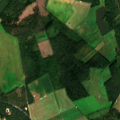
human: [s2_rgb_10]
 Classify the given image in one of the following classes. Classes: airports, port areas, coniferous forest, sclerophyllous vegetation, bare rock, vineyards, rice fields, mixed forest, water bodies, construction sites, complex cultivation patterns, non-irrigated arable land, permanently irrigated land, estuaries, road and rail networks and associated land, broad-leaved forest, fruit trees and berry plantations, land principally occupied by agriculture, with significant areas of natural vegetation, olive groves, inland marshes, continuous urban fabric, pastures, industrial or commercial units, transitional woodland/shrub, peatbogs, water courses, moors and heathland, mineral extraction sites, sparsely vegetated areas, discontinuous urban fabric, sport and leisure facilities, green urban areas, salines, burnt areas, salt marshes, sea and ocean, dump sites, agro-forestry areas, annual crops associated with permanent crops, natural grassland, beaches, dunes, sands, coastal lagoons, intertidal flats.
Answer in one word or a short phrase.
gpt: non-irrigated arable land, land principally occupied by agriculture, with significant areas of natural vegetation, coniferous forest, transitional woodland/shrub